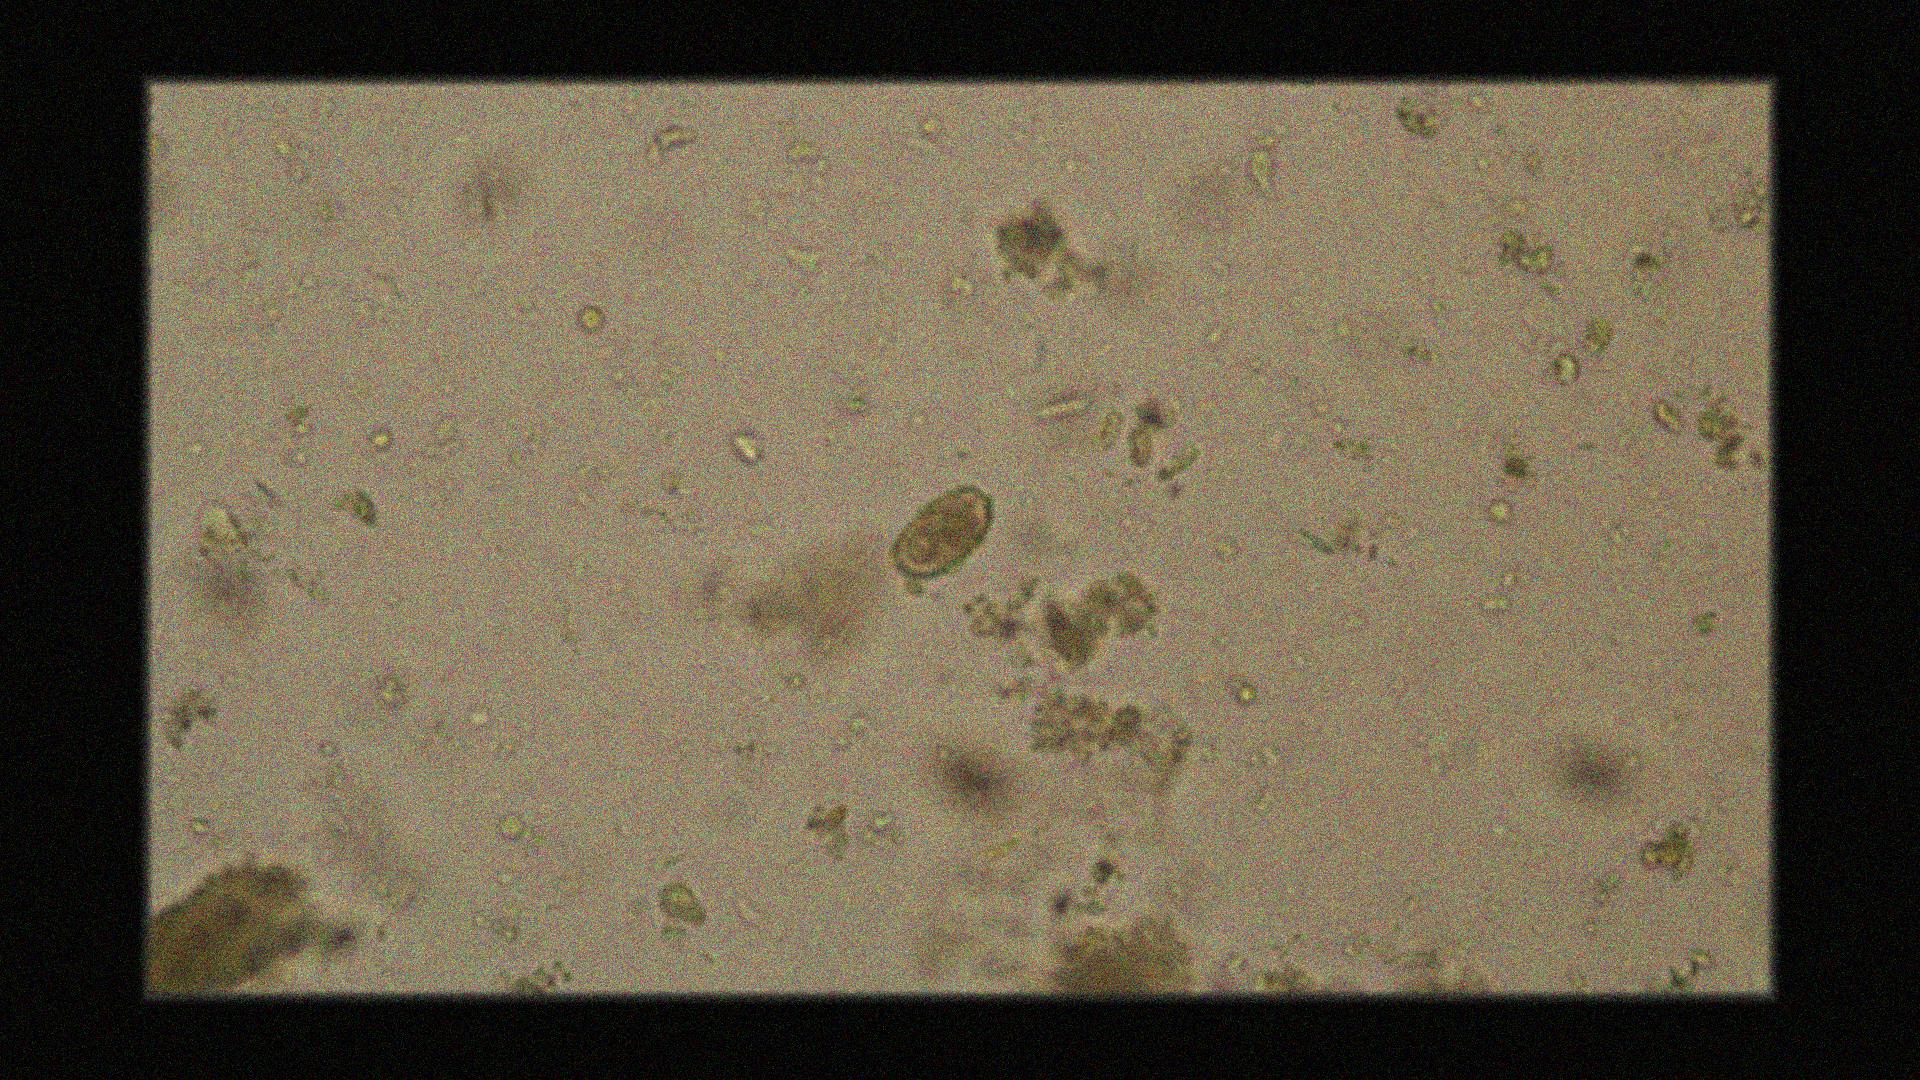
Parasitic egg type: Capillaria philippinensis